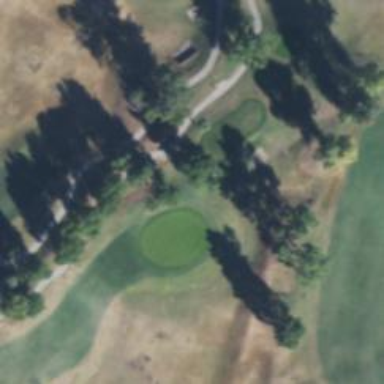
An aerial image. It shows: View of golf hole.